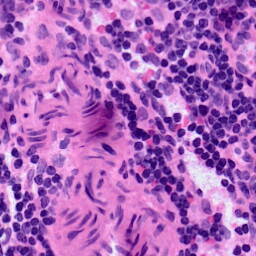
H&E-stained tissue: LymphNode